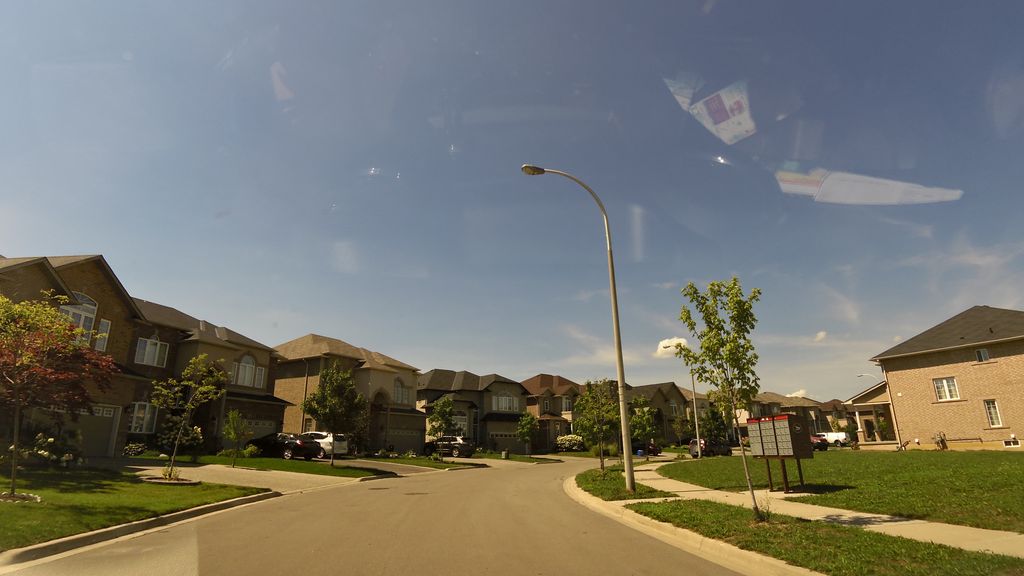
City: hamilton